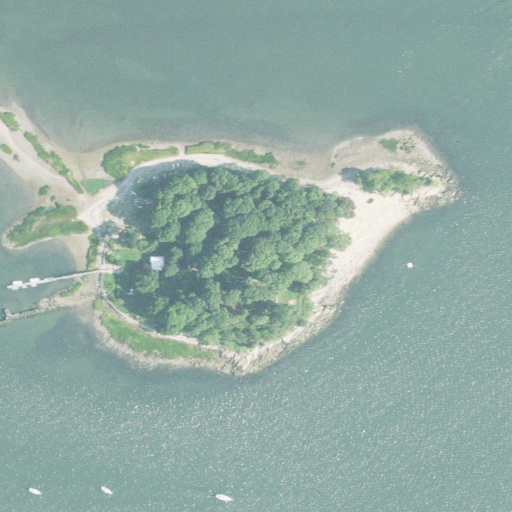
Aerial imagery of island in Connecticut named Sprite Island containing open water, herbaceous wetlands, deciduous forest, shrub, open development, barren land, and grassland